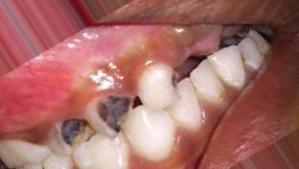
Condition: Caries